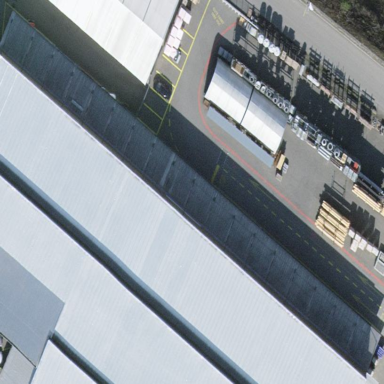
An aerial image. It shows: View of roof of building.